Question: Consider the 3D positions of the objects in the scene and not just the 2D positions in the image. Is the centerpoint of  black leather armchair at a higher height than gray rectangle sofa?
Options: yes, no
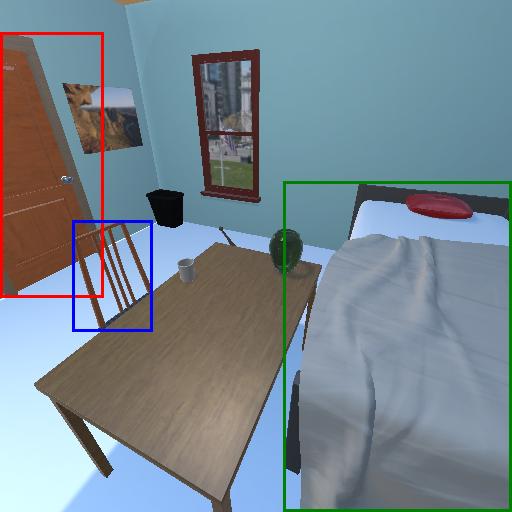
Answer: yes